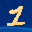
Label: 1